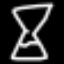
Label: hourglass